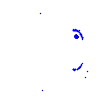
Particle: pion